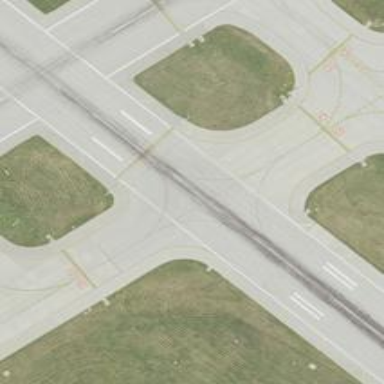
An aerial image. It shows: View of taxiway at the airport.